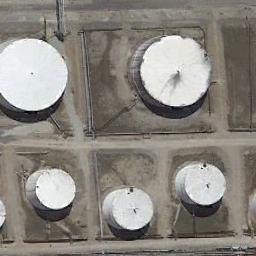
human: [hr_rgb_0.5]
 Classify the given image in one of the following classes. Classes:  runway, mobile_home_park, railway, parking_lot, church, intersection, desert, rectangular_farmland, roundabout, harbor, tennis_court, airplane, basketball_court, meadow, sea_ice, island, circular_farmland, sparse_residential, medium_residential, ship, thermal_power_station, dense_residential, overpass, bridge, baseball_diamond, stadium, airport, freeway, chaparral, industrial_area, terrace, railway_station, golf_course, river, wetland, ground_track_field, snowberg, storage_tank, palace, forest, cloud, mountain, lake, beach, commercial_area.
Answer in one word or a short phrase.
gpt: storage_tank